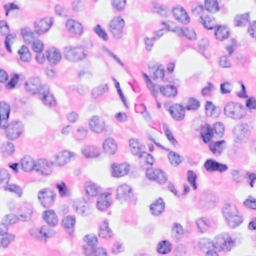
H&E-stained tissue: Breast